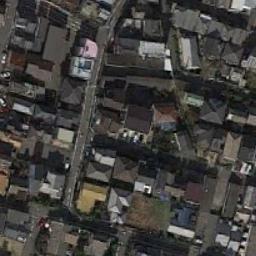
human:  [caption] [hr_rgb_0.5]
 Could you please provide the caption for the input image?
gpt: The residential distribution is strange .

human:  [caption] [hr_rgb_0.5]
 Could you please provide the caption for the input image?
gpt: The dense residential is next to the road .

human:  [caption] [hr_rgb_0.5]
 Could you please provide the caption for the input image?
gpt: There are many roads in densely populated areas and densely arranged houses and trees of different sizes and shapes .

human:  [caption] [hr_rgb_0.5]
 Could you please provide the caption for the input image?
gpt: A dense residential area has lots of houses next to each other and some roads go through the residential area .

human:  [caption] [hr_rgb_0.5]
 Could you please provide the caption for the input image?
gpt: There are buildings of different colors on a dense residential area .